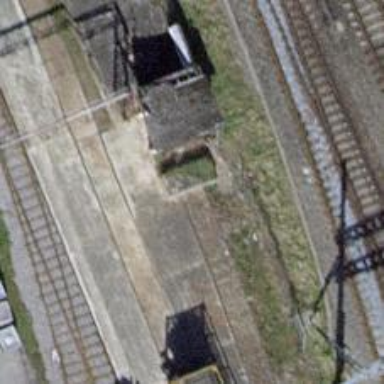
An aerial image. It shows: Railway buffer stop.